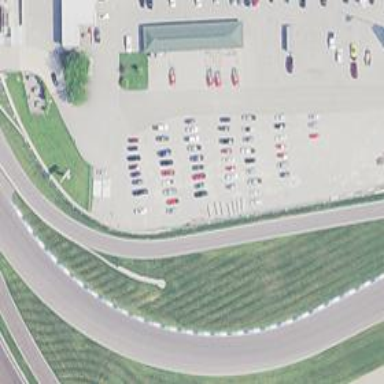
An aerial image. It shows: Motor sport raceway.